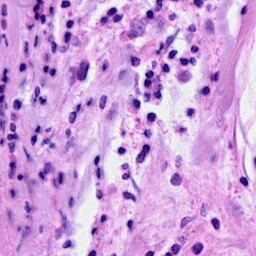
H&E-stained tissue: Breast